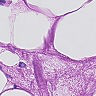
Metastatic tissue present: no